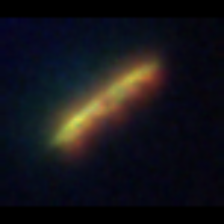
Taxon: Pennate
Group: Diatoms